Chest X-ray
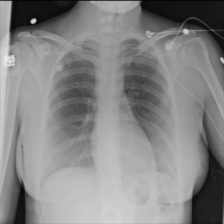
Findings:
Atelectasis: negative
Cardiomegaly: negative
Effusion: negative
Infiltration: negative
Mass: negative
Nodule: negative
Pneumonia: negative
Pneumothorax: negative
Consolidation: negative
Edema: negative
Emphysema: negative
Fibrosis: negative
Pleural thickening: negative
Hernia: negative